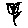
Label: flower